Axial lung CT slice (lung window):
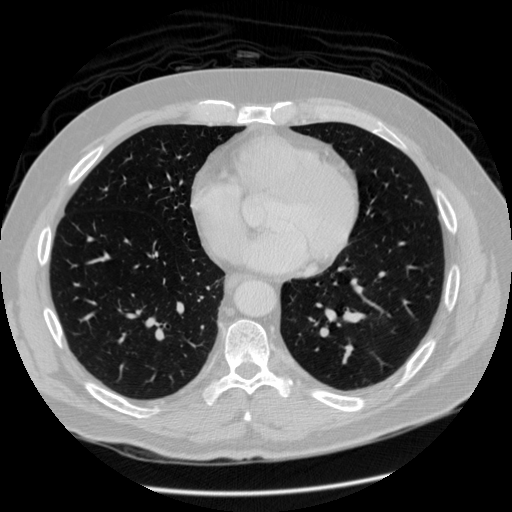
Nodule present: no